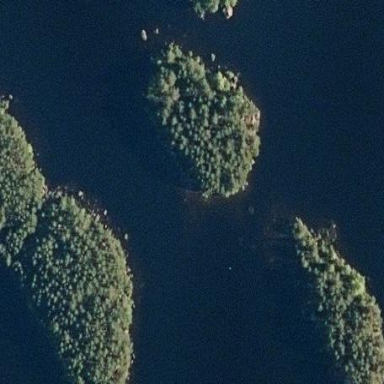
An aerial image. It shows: Image showing island.